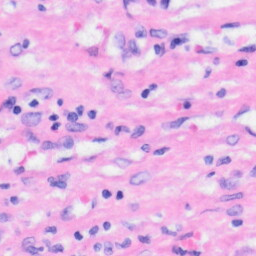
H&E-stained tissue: Liver